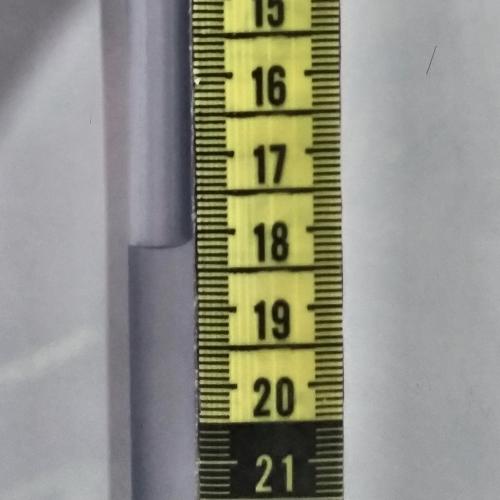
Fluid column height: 18.1 cm